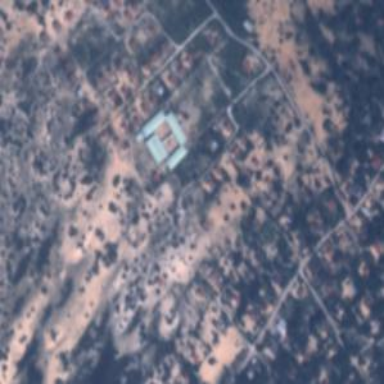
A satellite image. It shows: School building surrounded by wall.